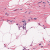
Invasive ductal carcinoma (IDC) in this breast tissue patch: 1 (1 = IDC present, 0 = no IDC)